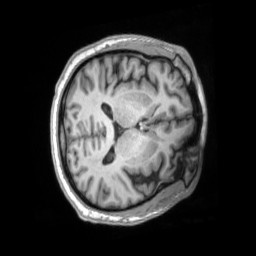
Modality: T1w
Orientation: axial
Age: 56
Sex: male
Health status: ill
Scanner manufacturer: siemens
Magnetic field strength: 3 T
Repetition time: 2.2 s
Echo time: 0.00157 s